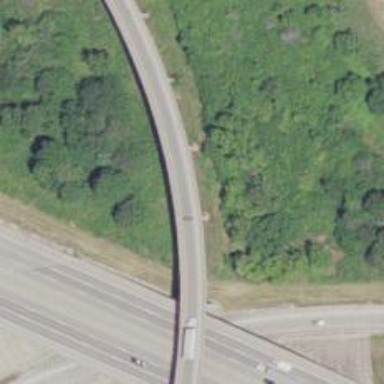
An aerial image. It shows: Motorway link bridge.